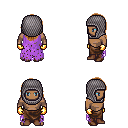
a pixel art fantasy rpg character, male body template, human, dark skin, maroon tattered cape, robe skirt, brown long hairstyle, chain hood, gold gloves, brown shoes, four views (front, back, left, right), 2x2 character sprite sheet, small pixel art, hard edges, no anti-aliasing